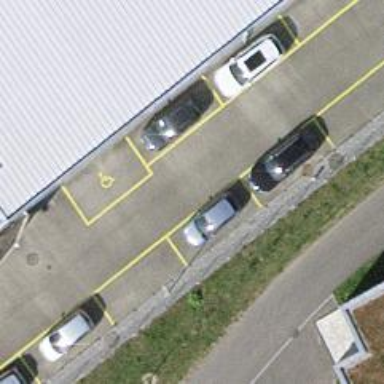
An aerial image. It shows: Asphalt parking lane.